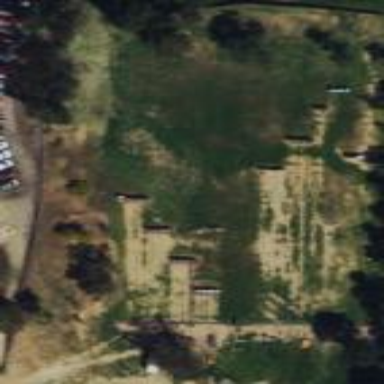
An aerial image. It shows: Archery pitch used for leisure and sports.